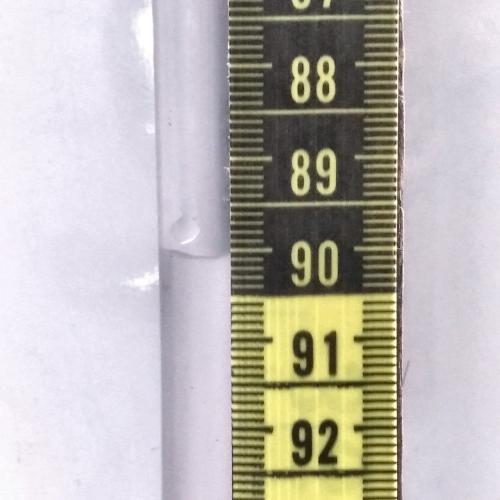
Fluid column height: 90.1 cm